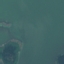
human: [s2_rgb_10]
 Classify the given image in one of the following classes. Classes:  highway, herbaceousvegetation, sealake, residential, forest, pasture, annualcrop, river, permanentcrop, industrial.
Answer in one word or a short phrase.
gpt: SeaLake